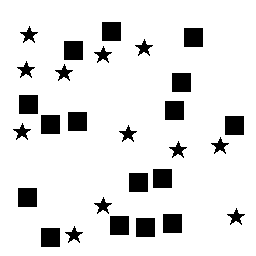
Squares: 16
Triangles: 0
Stars: 12
Total shapes: 28